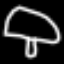
Label: mushroom